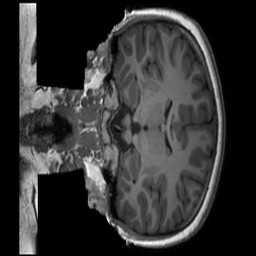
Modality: T1w
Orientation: coronal
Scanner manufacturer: siemens
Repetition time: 2.3 s
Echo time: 0.00229 s